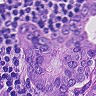
Metastatic tissue present: yes